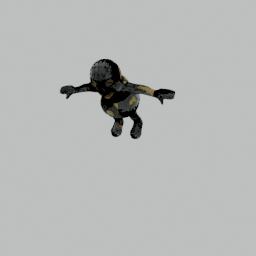
Label: animals